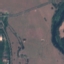
Label: Pasture